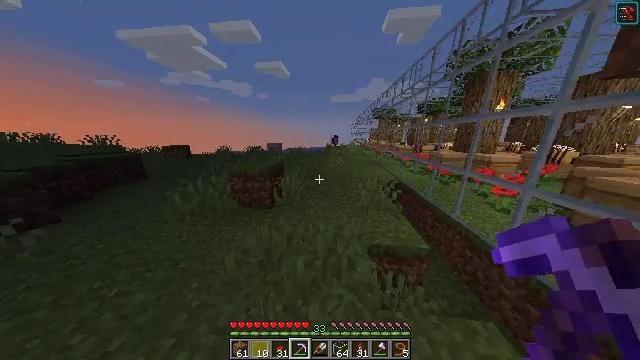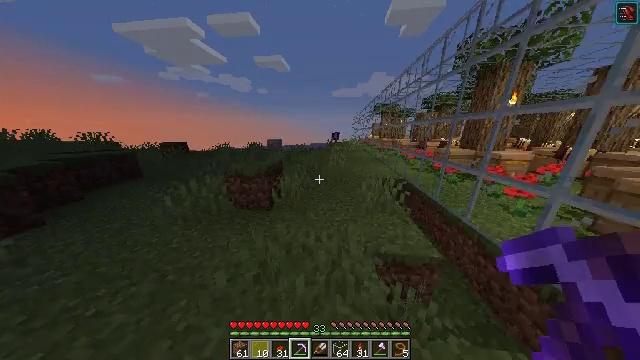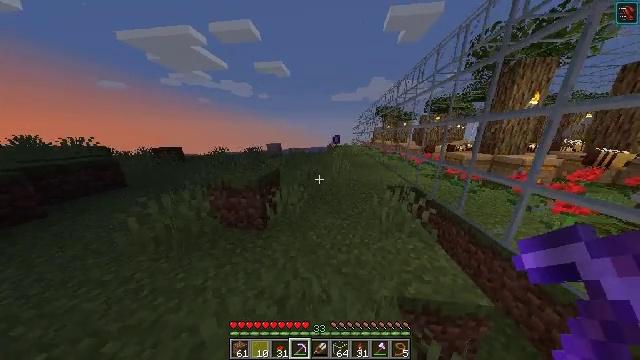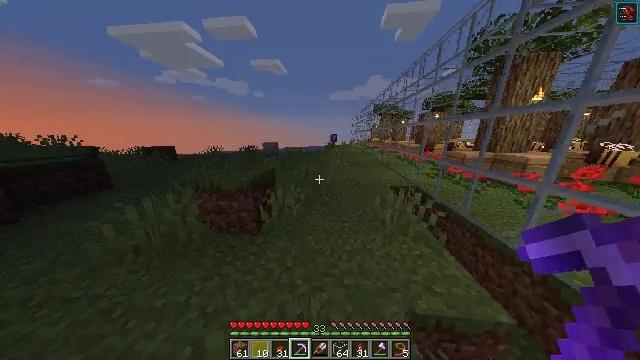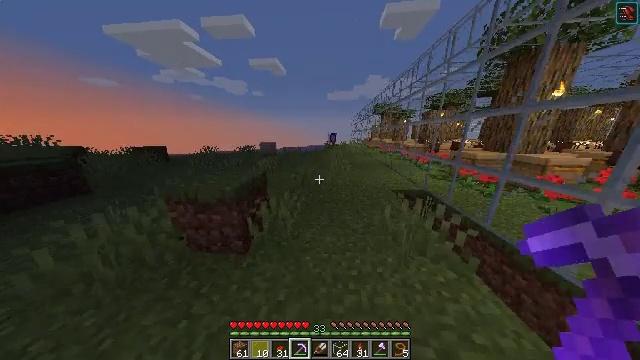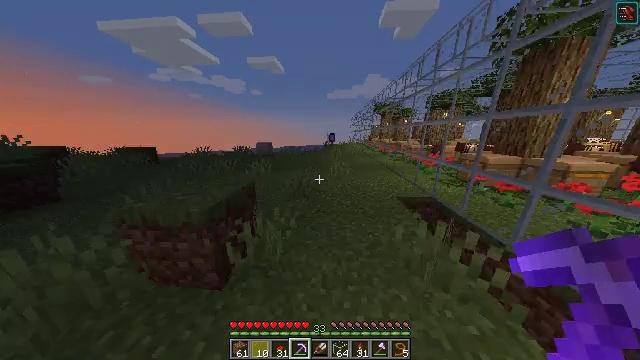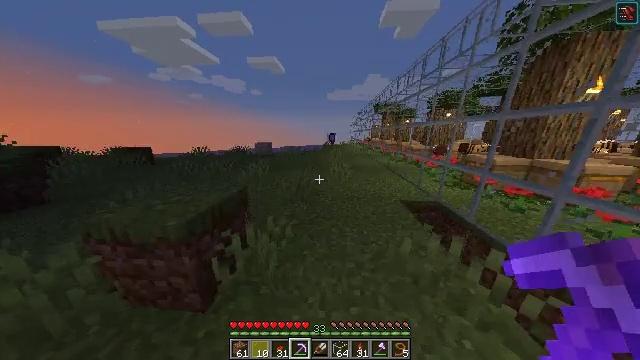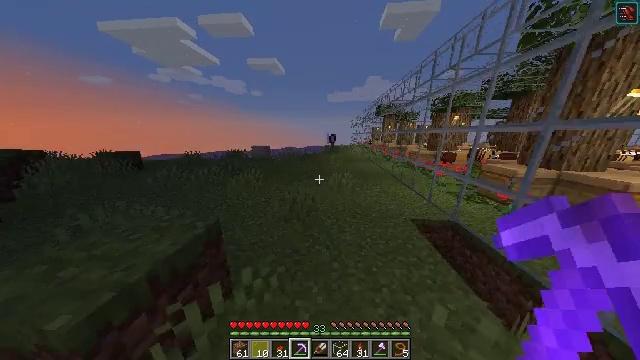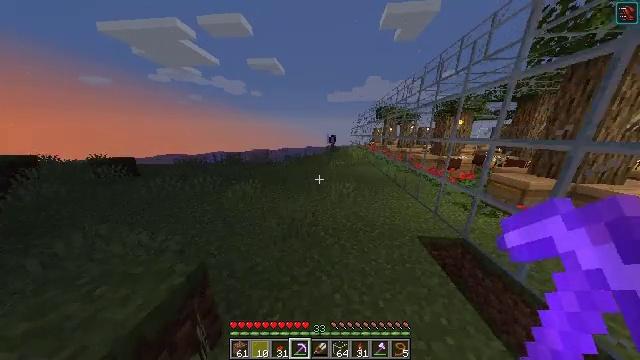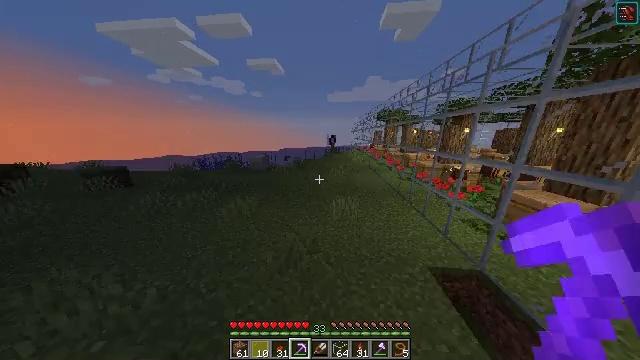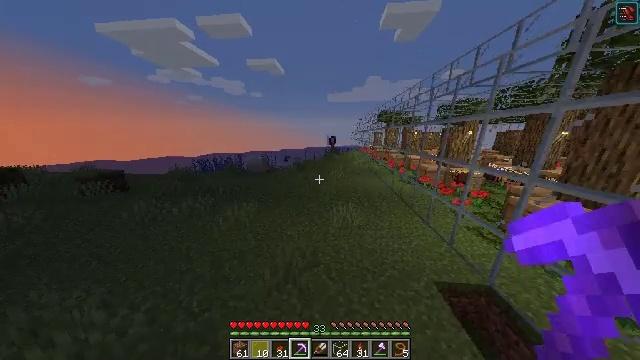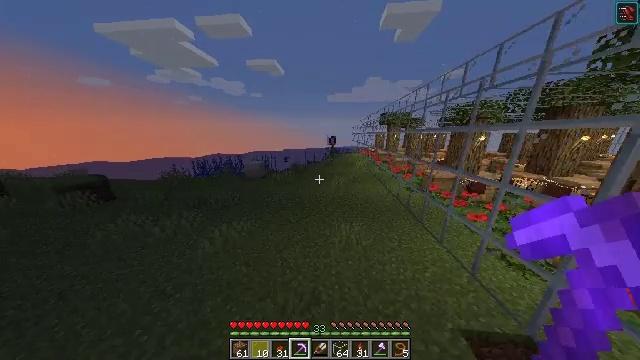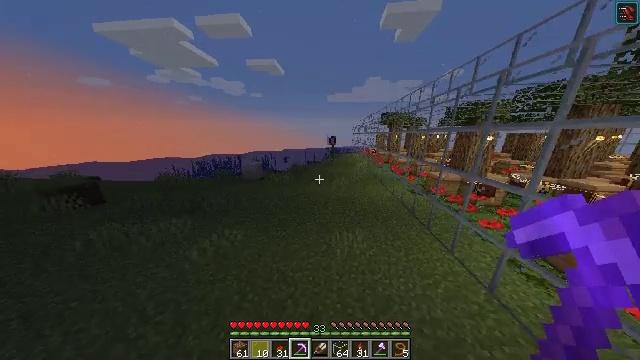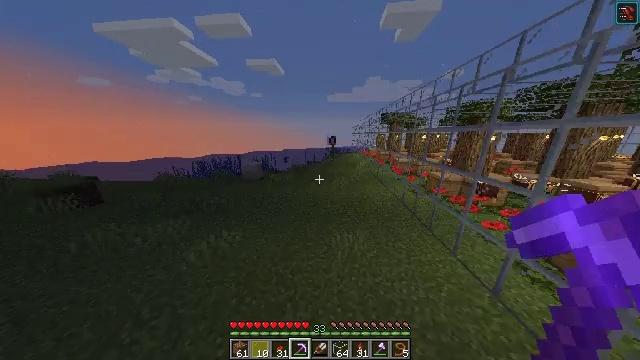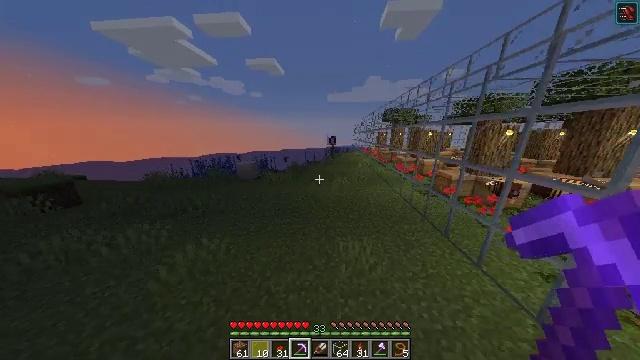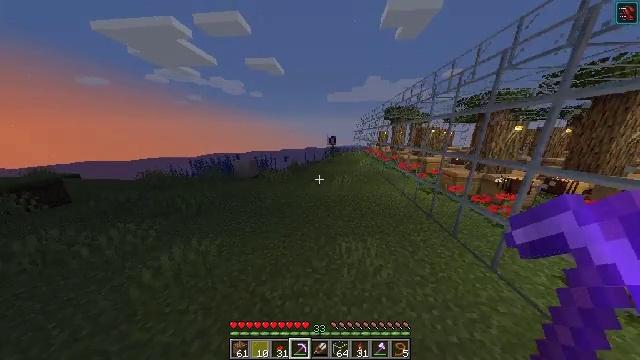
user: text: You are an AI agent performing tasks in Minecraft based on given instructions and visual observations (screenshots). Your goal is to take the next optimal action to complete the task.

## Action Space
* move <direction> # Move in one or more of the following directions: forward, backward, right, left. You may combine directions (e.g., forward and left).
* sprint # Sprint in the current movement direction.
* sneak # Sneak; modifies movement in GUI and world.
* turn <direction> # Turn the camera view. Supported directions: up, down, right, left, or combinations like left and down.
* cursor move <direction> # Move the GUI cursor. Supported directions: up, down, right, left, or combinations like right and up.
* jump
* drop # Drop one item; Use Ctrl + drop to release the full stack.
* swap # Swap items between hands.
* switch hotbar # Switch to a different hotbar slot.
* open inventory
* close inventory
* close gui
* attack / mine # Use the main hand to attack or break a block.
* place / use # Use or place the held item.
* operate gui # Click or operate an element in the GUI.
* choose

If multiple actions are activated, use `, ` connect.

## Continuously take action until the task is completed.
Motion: motion action
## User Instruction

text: Combine 4 honeycombs to form a honeycomb block.
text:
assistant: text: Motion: move forward, turn down
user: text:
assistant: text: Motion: move forward, turn up
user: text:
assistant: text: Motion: move forward
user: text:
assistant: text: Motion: move forward
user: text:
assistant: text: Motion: move forward
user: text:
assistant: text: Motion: move forward
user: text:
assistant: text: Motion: move forward, jump
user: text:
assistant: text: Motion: move forward, jump
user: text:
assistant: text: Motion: move forward, jump
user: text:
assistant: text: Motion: move forward, jump
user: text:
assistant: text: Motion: move forward, jump
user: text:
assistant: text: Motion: move forward, jump
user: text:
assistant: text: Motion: move forward, jump
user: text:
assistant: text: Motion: move forward, jump
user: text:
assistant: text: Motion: move forward, jump
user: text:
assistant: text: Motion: move forward, jump
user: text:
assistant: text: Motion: move forward, jump
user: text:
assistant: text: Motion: move forward, jump
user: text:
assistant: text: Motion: move forward, jump
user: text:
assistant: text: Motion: move forward, jump
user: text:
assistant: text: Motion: move forward, turn right, jump
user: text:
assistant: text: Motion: move forward, jump
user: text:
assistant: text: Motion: move forward, jump
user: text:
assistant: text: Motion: move forward, jump
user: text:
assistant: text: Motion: move forward, jump
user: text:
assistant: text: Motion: move forward, turn right, jump
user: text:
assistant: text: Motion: move forward, jump
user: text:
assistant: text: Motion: move forward, jump
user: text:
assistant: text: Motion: move forward, jump
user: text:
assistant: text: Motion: move forward, jump